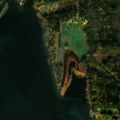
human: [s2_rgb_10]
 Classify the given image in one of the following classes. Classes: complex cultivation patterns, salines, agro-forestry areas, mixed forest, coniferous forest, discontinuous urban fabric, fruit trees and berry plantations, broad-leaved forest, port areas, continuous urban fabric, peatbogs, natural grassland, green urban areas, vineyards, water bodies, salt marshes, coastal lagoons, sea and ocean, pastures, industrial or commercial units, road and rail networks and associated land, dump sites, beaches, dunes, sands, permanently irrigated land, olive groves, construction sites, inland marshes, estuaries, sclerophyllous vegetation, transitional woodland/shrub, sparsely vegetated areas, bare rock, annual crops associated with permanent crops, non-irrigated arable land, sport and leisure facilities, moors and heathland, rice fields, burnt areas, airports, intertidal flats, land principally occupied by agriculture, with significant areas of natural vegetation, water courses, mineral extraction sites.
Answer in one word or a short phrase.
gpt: mixed forest, transitional woodland/shrub, water bodies